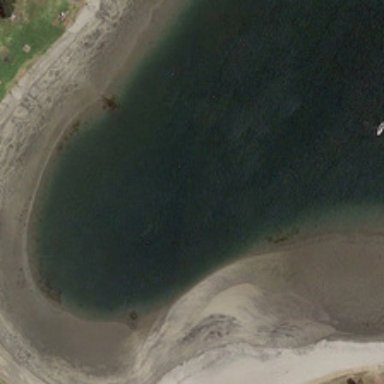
A beach is near a piece of dark green .